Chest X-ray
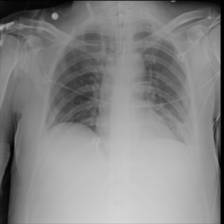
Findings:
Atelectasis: negative
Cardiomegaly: negative
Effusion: negative
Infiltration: positive
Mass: negative
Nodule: negative
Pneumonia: negative
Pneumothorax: negative
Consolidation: negative
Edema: negative
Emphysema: negative
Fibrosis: negative
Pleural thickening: negative
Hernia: negative